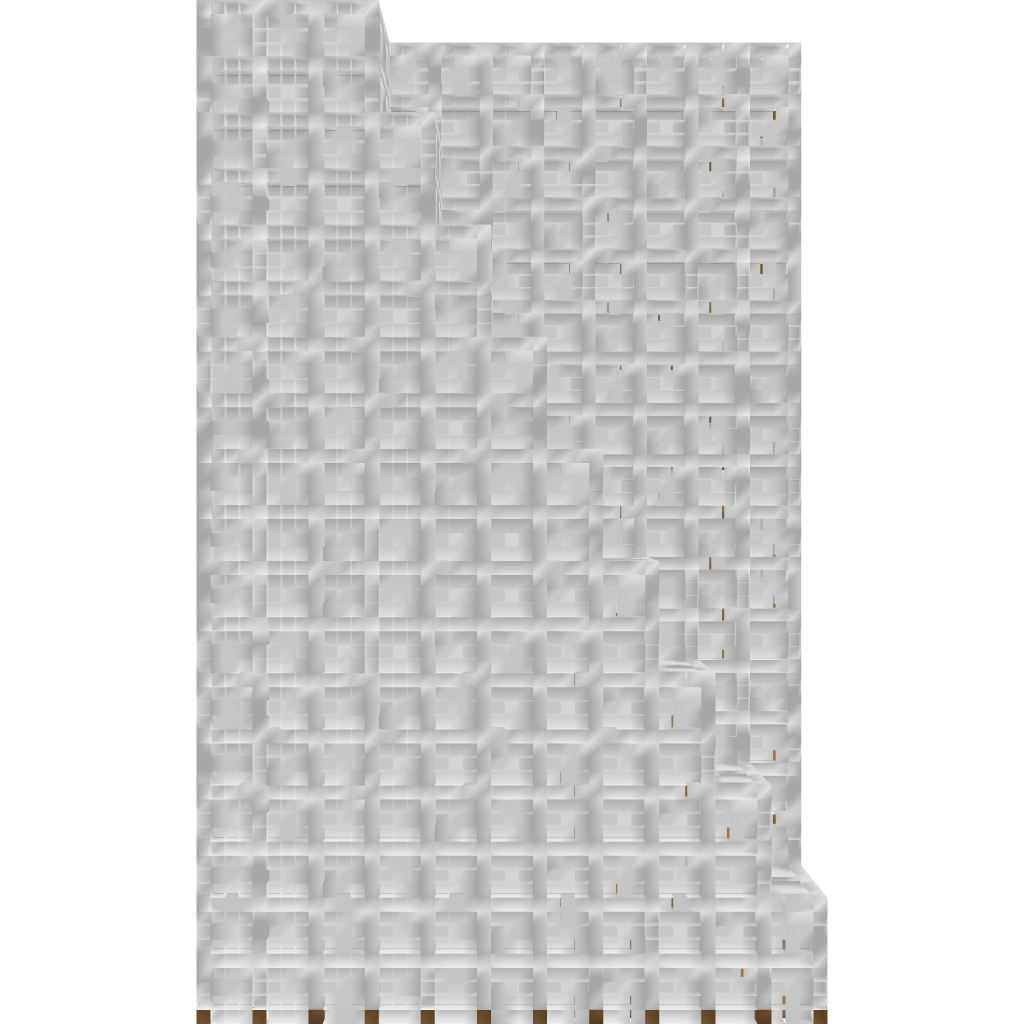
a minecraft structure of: Modern Skyscraper #2 bad low quality